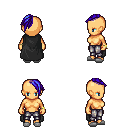
a pixel art fantasy rpg character, female body template, human, tanned skin, black cape, metal pants, blue long mohawk hairstyle, bracelets, white slippers, four views (front, back, left, right), 2x2 character sprite sheet, small pixel art, hard edges, no anti-aliasing